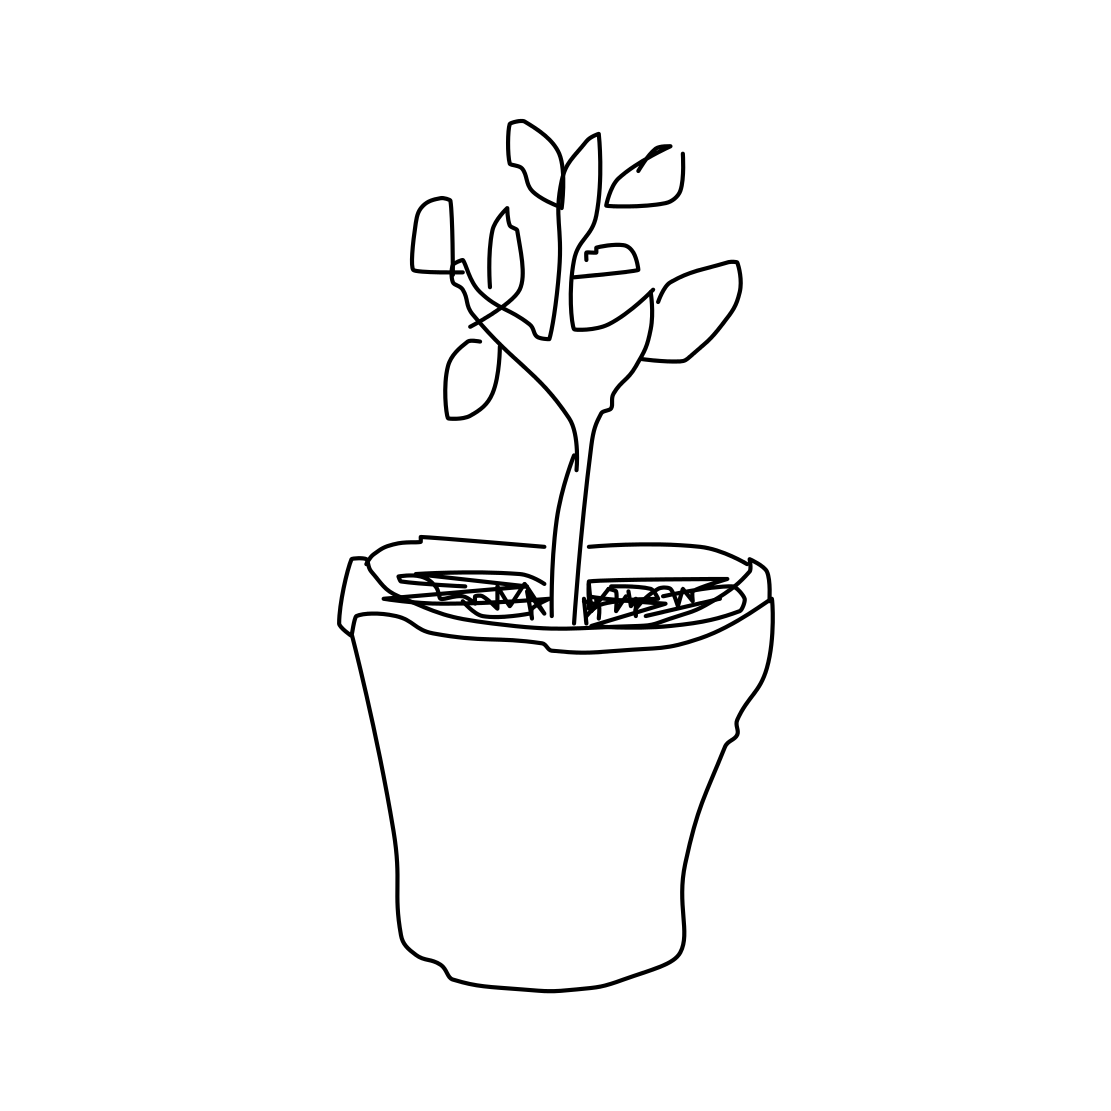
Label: potted plant